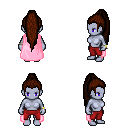
a pixel art fantasy rpg character, female body template, dark elf, purple skin, pink cape, red pants, brown extra-long topknot hairstyle, bracelets, four views (front, back, left, right), 2x2 character sprite sheet, small pixel art, hard edges, no anti-aliasing